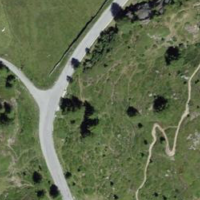
EUNIS habitat code: 31
Species observed at this site:
Rhododendron ferrugineum
Turdus pilaris
Calluna vulgaris
Juniperus communis
Dactylis glomerata